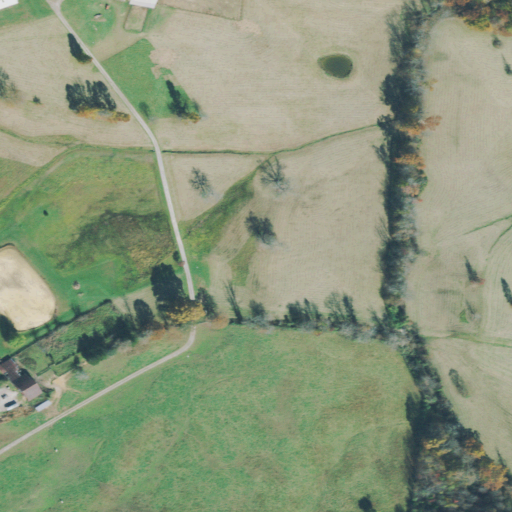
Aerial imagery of depression(s) in Tennessee named Round Cove containing pasture, deciduous forest, woody wetlands, medium intensity development, open development, and low intensity development